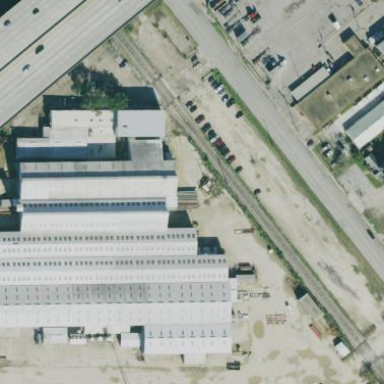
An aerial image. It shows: Industrial building.